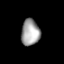
Tissue: lung
Cell type: Endothelial cells
Senescence score: 0.651
Nuclear area (px): 477
Mean DAPI intensity: 161.843